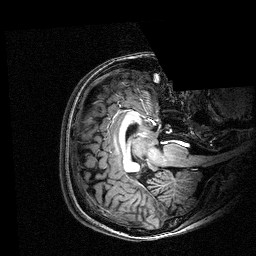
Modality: T1w
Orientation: axial
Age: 20
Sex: female